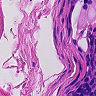
Metastatic tissue present: no